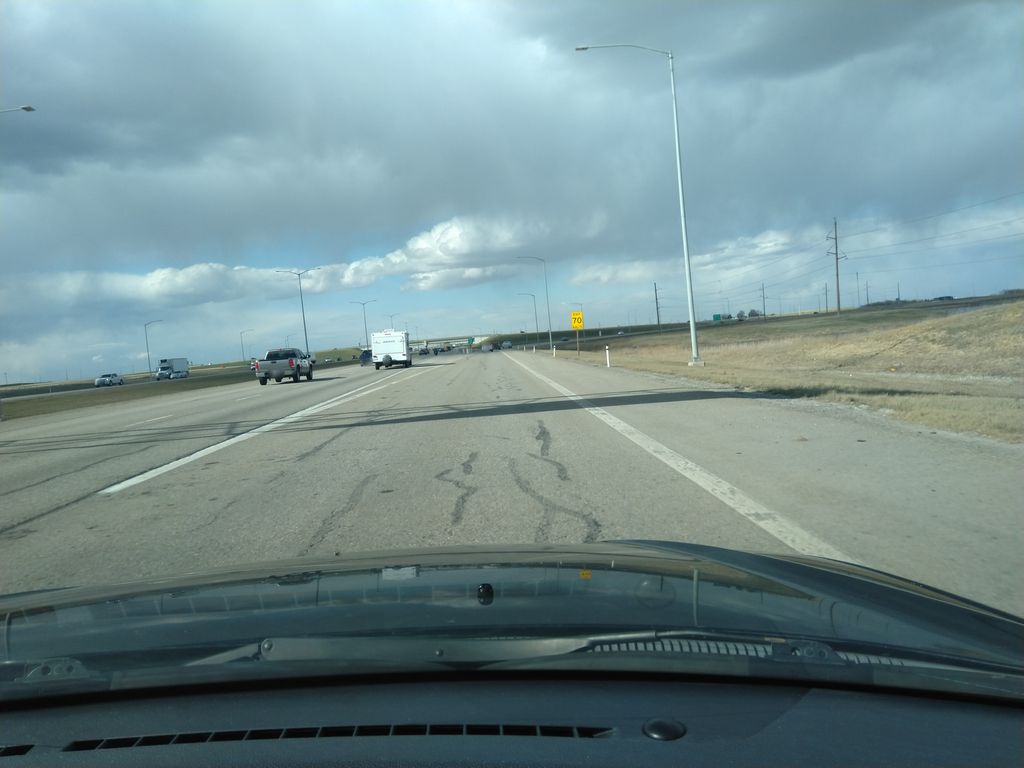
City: calgary